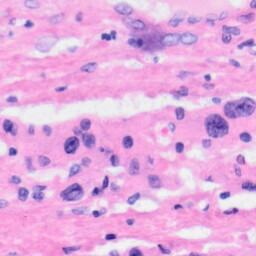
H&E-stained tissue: Liver